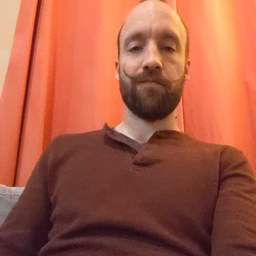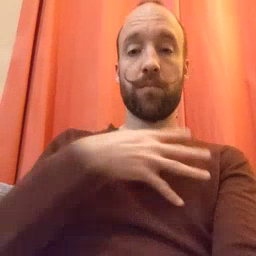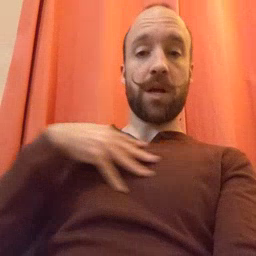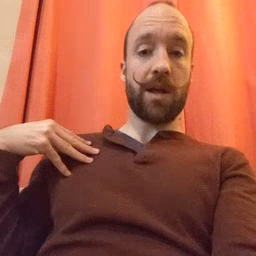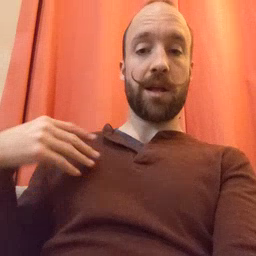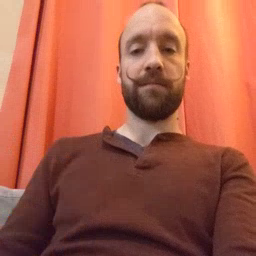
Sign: zebra